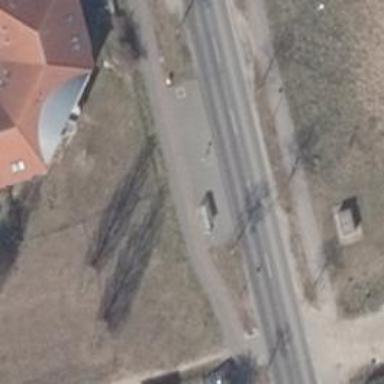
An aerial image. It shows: Footway along the road.